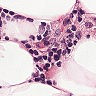
Metastatic tissue present: no